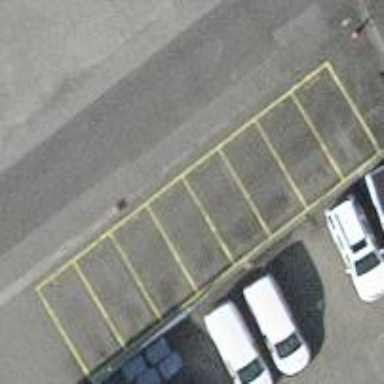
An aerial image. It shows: Street-side parking area.